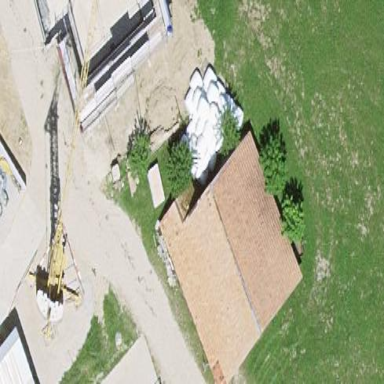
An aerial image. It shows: Barn.